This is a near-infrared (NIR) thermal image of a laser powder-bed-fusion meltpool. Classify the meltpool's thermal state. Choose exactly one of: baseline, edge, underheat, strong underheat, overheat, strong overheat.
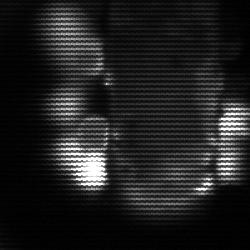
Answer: strong underheat